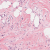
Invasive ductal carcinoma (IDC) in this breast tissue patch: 0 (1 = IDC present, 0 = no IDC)